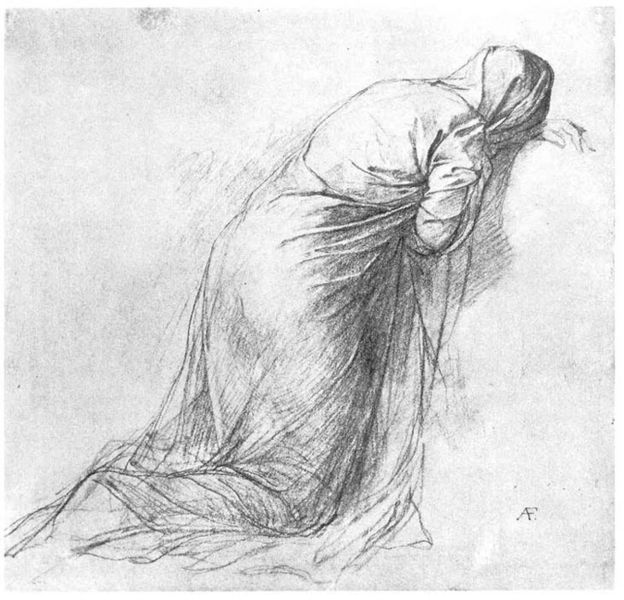
Titel: Gewandstudie einer nach rechts knienden verhüllten Frauengestalt
Künstler: Anselm Feuerbach
Standort: Karlsruhe
Institution: Staatliche Kunsthalle Karlsruhe
Schlagwörter: hand, kopf, schatten, umhang, weiß, frau, grau, rücken, schwarz, skizze, zeichnung, schleier, tuch, arm, falten, trauer, signatur, figur, gewand, mantel, tücher, blatt, person, gebeugt, beine, papier, grafik, graphik, weib, kopftuch, knie, ring, striche, gestalt, weinen, druck, schwarzweiss, schraffur, radierung, buchstaben, knien, strich, bleistift, entwurf, reduziert, flecken, pergament, schmerz, knieend, kniend, maria, verhüllt, betend, trauernde, verzweifelt, weinend, kummer, weinende, kniet, trauernd, ohne gesicht, a, po, f, ae, af, bauchweh